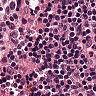
Metastatic tissue present: no